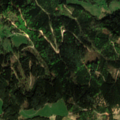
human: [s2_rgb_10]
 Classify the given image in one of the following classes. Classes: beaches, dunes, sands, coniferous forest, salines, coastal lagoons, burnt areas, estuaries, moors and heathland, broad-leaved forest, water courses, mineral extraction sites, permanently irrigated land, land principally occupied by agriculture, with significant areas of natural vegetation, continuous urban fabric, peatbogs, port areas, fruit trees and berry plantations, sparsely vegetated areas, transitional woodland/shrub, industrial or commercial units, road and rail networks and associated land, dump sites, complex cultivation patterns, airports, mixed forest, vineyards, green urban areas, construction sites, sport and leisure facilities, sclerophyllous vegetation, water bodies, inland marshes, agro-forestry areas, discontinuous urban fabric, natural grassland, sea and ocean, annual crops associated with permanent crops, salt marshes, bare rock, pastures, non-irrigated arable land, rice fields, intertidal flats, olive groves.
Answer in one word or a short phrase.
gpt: pastures, coniferous forest, mixed forest, transitional woodland/shrub